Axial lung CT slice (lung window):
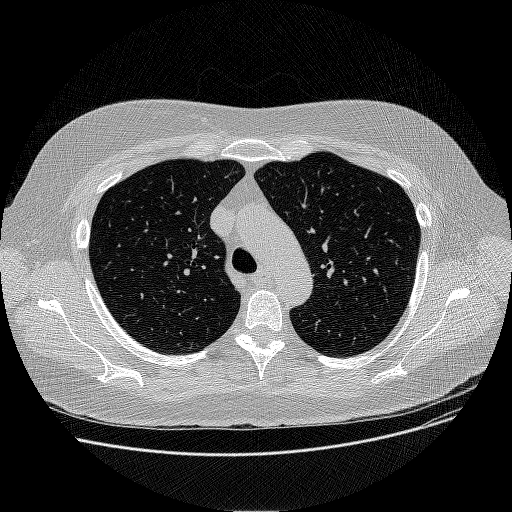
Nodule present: no